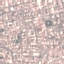
Land use / land cover class: Residential